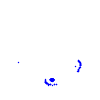
Particle: pion